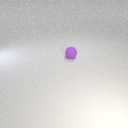
small purple rubber sphere